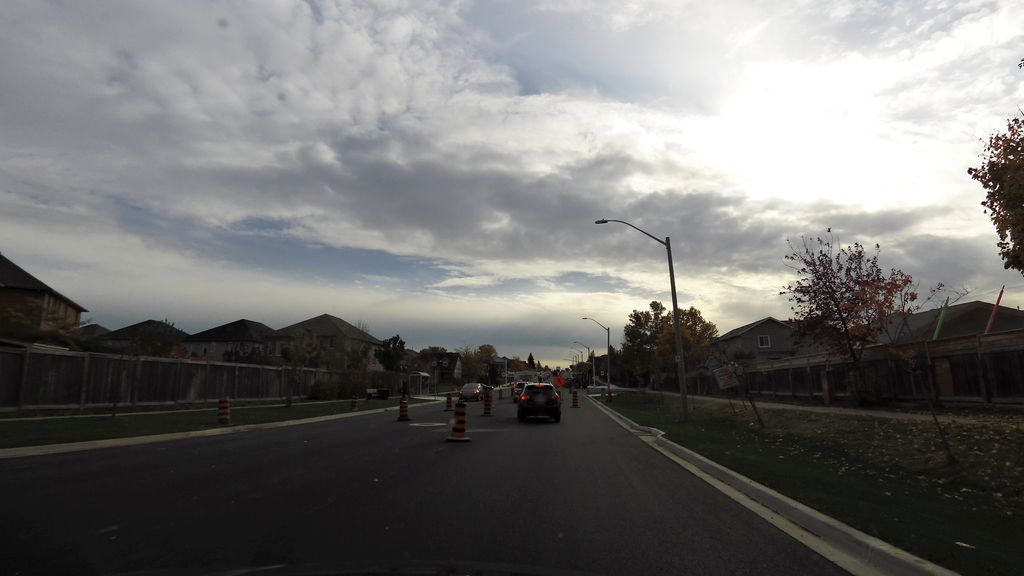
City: hamilton